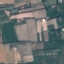
Label: PermanentCrop